Question: I have two panels on a custom control that I am creating. One is docked on the left of the control and the other is docked on the right.

Currently Panel 1 and 2 will "pull apart" when re-sizing the control leaving a large hole in the middle showing nothing but the controls background.
Is there a way to make Panel 2 stay at a fixed size and dock on the right.
While panel 1 stays docked on the left, but also resizeable. Though, I would like to make it so that the panel "sticks" to Panel 2, so that no gap between the two is ever produced because Panel 1 will stretch to fill it.
Is this possible?
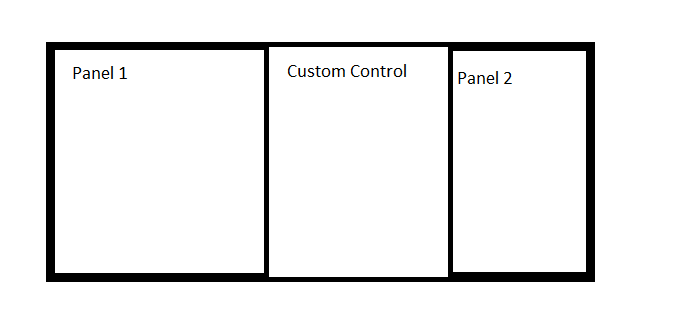
Answer: Remove the two 'Panel' controls and replace them with a 'SplitContainer'.
Set 'FixedPanel = Panel2', which will cause the right panel to stay the same size when you resize the user control (the left panel will grow and shrink). The panels will still be resizable via a vertical divider between the two panels, and you won't have a gap in the middle.
By default, when you add the 'SplitContainer', it should be set to 'Dock = Fill' so it fills the entire user control.
In the following images, you can see that when resizing the container, the right panel remains fixed width. In the last image, the panel width has been programmatically changed.